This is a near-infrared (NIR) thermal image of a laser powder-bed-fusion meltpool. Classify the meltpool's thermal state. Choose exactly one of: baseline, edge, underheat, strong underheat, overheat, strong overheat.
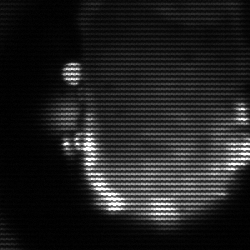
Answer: baseline